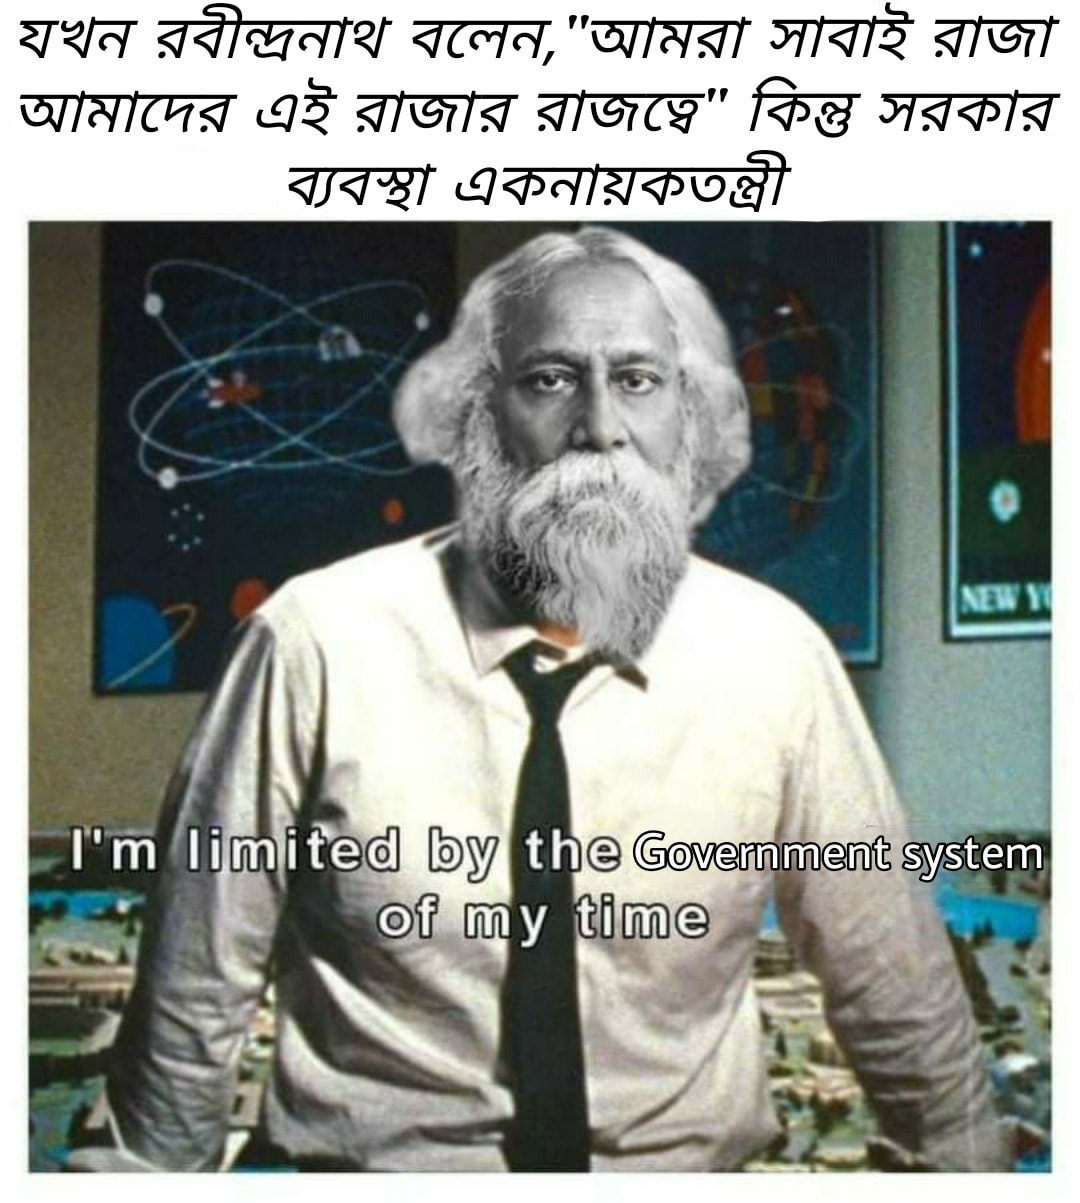
Caption: যখন রবীন্দ্রনাথ বলেন , " আমরা সাবাই রাজা আমাদের এই রাজার রাজত্বে "  কিন্তু সরকার ব্যবস্থা একনায়কতন্ত্রী    I'm limited by the Government system of my time
Label: non-hate